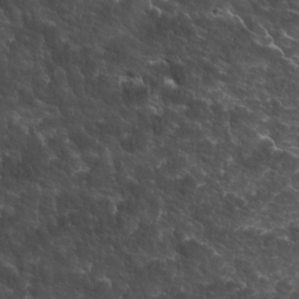
Label: non_frost